Interaction volume radius: 5 \u00c5
Interaction volume height: 20 \u00c5
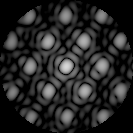
Disorder parameter: 0.1305